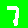
Digit: 7